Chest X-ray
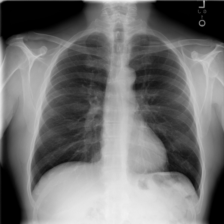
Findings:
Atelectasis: negative
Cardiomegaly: negative
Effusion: negative
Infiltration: negative
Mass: negative
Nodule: negative
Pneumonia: negative
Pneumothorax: negative
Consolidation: negative
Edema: negative
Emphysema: negative
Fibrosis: negative
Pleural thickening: negative
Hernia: negative